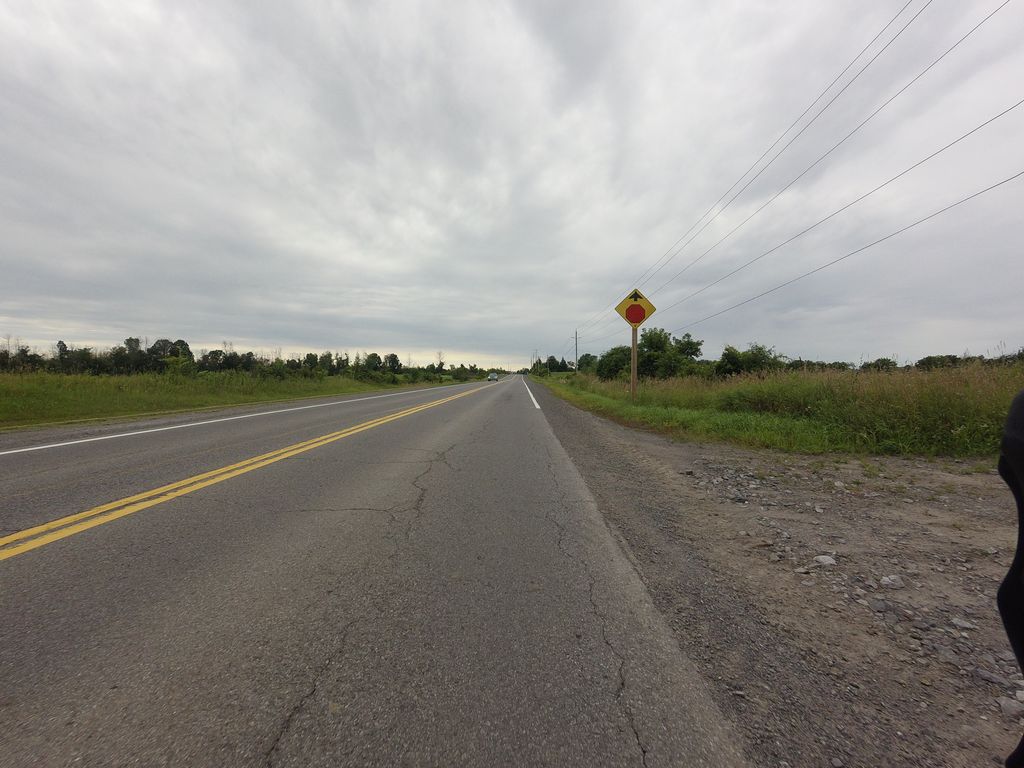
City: ottawa-gatineau